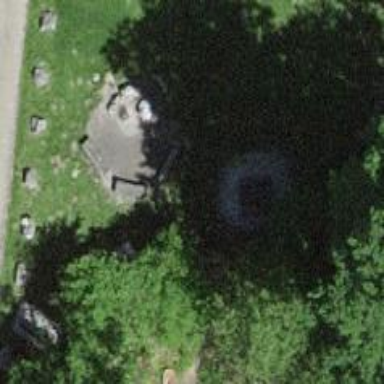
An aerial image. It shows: Barbecue facility.